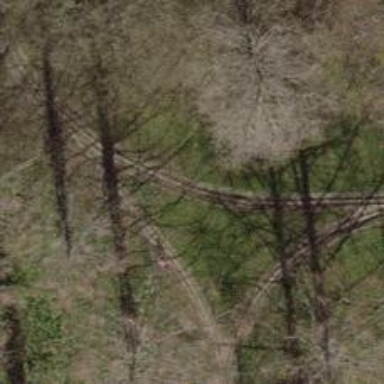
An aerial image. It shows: Miniature railway.